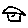
Label: house